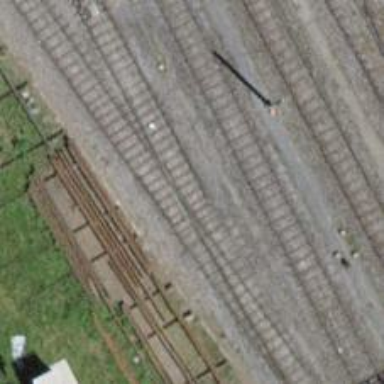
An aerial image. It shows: Electrified rail siding with contact line.